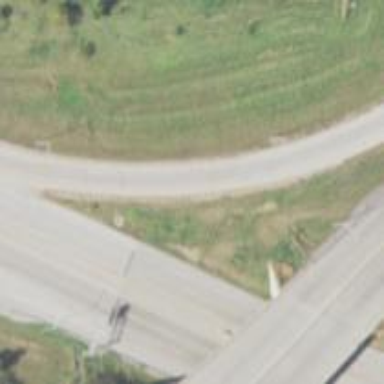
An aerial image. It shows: Trunk link highway.